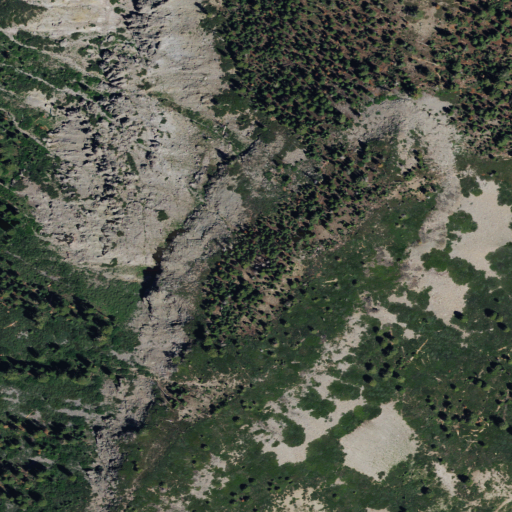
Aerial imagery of mountain in California named Rattlesnake Peak containing evergreen forest and shrub